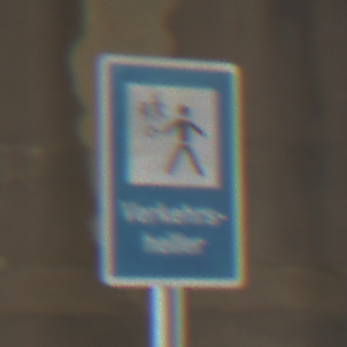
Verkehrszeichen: Verkehrshelfer
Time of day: Midday
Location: Roofed (Beach)
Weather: Overcast
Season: NotSpecified
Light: Natural